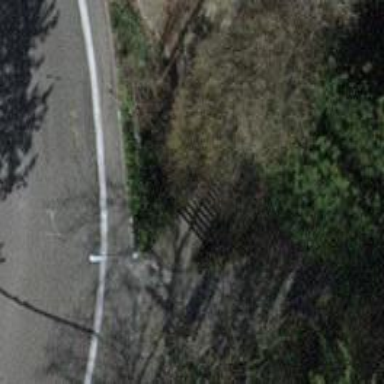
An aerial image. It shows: Concrete steps.